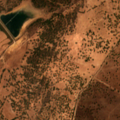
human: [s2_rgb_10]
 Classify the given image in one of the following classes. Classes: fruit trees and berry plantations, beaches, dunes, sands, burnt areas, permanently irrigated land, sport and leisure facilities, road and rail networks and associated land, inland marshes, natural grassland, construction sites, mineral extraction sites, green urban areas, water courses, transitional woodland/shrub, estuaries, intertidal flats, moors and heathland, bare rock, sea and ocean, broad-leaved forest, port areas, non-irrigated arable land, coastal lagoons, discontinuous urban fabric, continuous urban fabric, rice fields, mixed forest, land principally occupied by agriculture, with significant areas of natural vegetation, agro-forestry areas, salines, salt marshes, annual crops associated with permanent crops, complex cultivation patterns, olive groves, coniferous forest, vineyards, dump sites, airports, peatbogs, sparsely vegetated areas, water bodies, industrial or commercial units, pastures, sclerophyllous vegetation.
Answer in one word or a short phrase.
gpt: agro-forestry areas